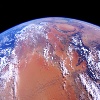
Label: land